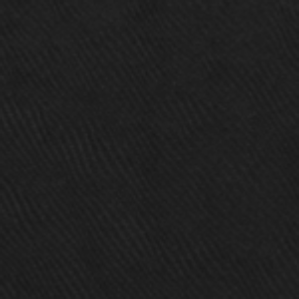
Label: frost